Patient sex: M
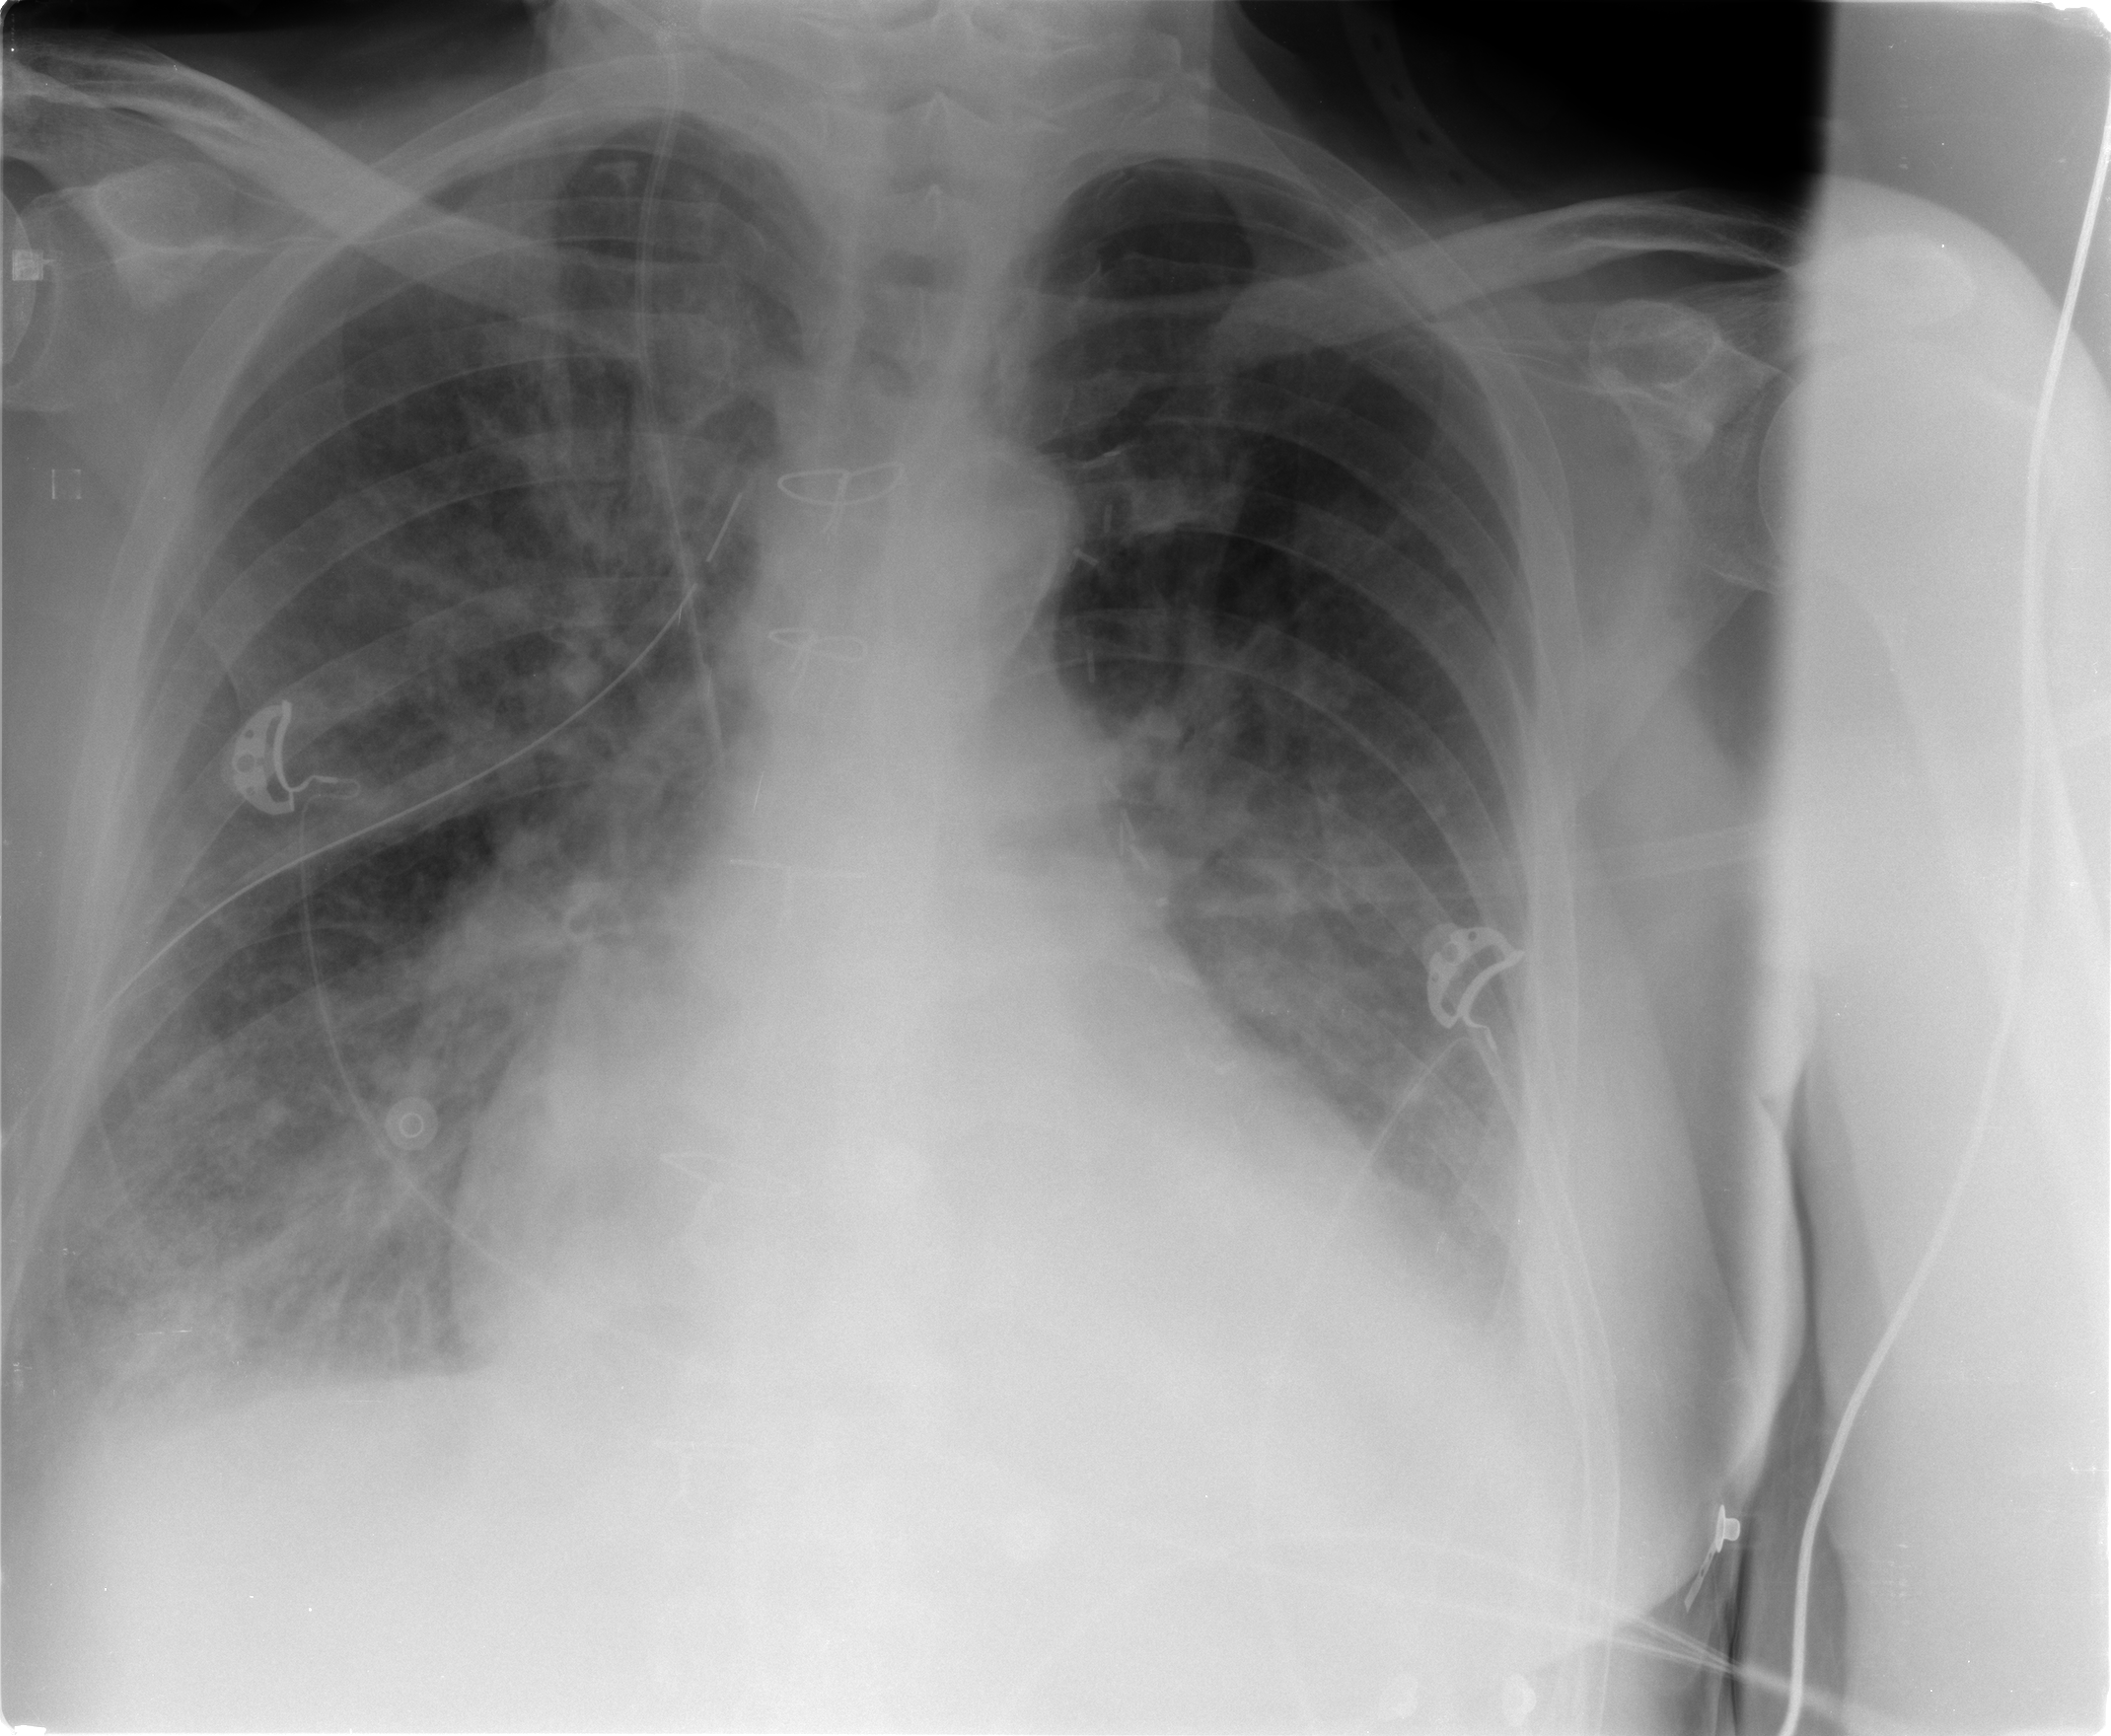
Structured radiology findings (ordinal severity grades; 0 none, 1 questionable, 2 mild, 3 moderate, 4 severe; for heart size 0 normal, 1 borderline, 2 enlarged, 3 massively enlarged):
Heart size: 2
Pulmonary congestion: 2
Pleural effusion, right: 1
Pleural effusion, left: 2
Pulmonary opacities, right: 3
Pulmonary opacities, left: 3
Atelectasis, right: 3
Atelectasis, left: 2